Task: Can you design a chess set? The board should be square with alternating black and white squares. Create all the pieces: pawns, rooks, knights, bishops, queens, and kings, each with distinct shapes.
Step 5309:
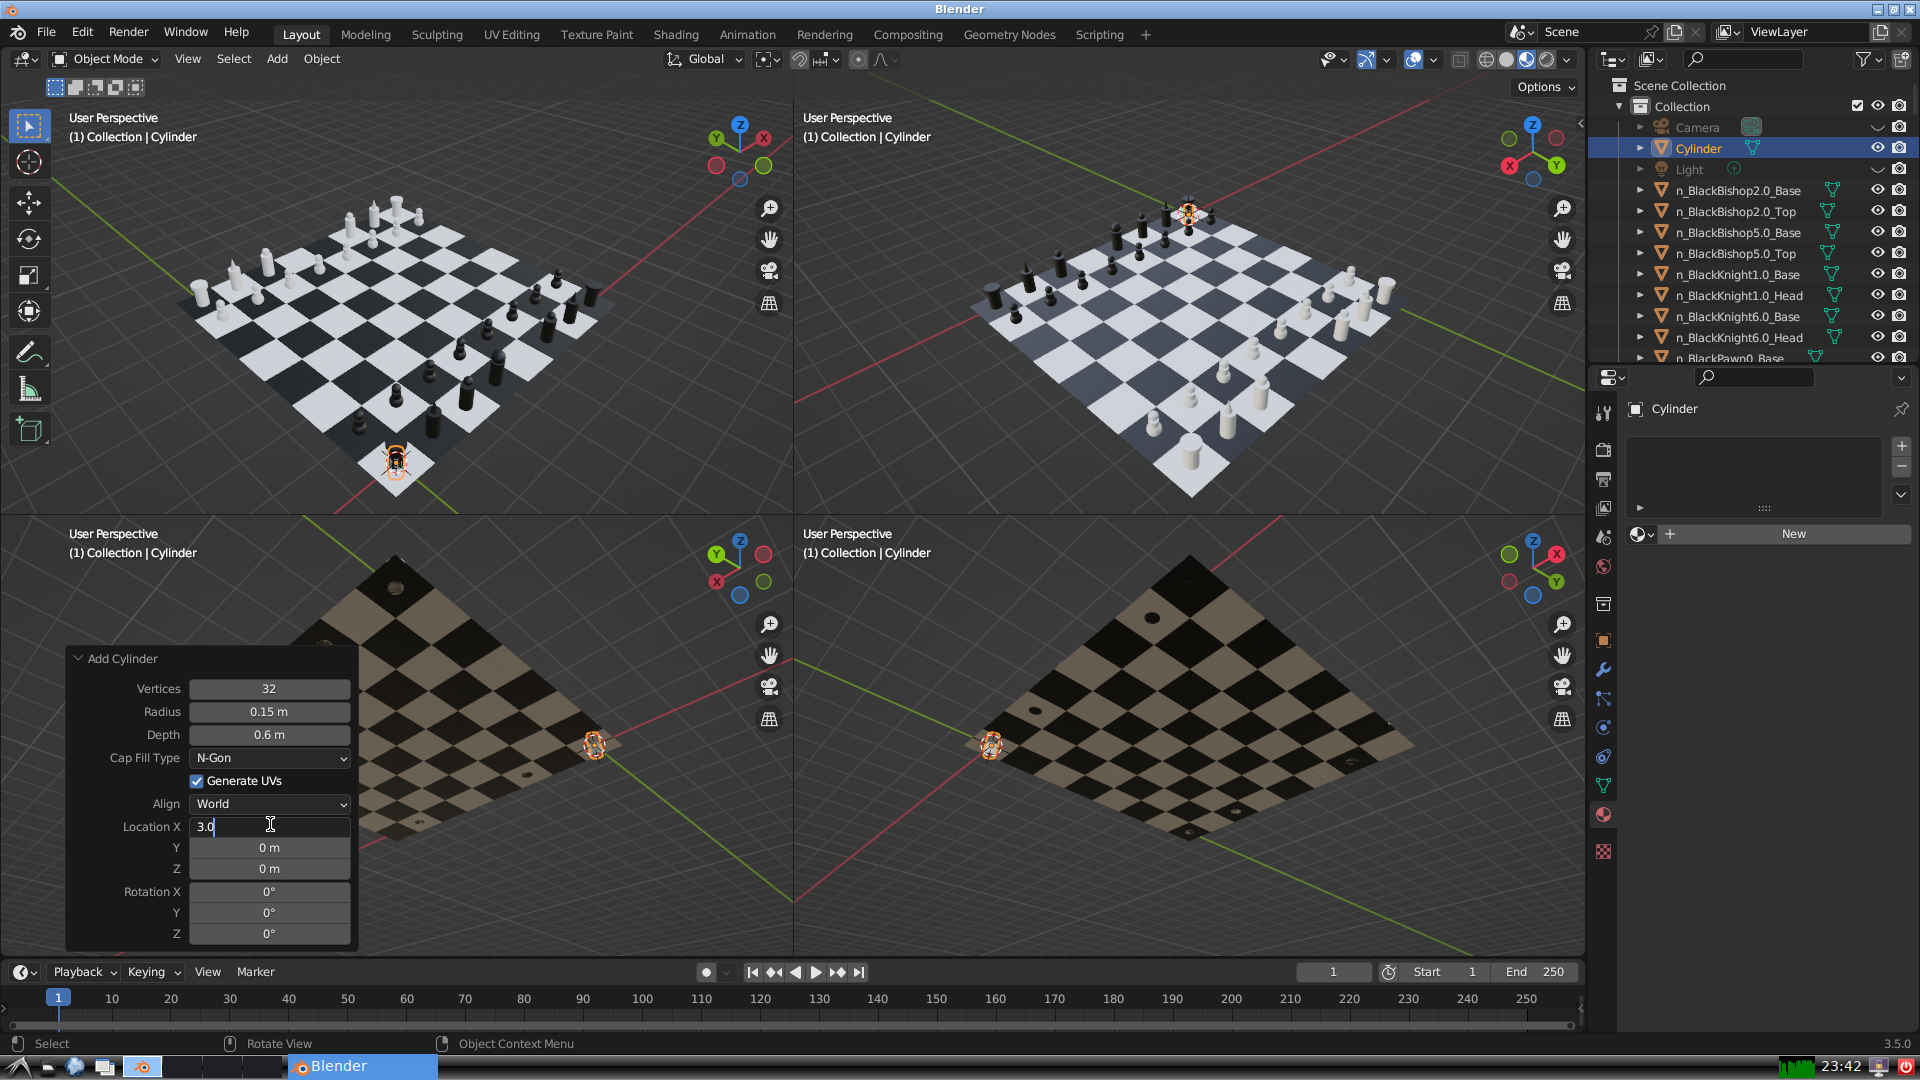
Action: {"key_press": ['Return']}